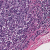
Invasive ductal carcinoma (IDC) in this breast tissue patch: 0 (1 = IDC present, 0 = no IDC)